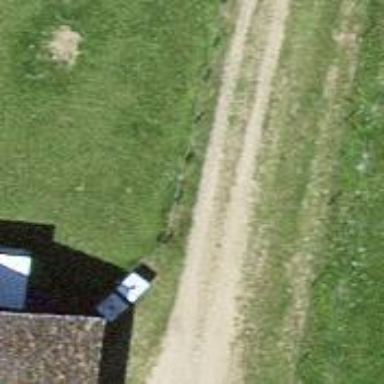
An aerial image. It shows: Track road with grade3 tracktype.